九年级 · 度量几何学
平行四边形的两相邻边的边长分别为 20 和 30 , 且其夹角为 $120^{\circ}$, 则该平行四边形的面积是 \$ \qquad \$
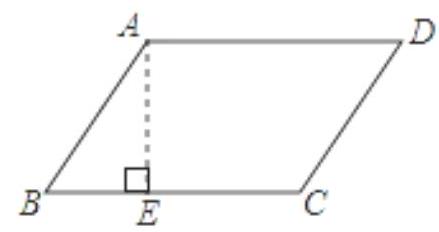
答案: 【分析】作高 $\mathrm{AE}$, 利用三角函数求高的长; 利用平行四边形的面积公式求解.

解: 如图所示, 平行四边形 $A B C D$ 中,

$A B=D C=20, A D=B C=30$, 且 $\angle B A D=120^{\circ}$.

过点 $A$ 作 $A E \perp B C$ 于 $E$.

$\because \angle B A D=120^{\circ}, A D / / B C$,

$\therefore \angle B A E=\angle B A D-\angle E A D=30^{\circ}$.

$\because \cos 30^{\circ}=\frac{\mathrm{AE}}{\mathbb{A B}}=\frac{\mathrm{AE}}{20}=\frac{\sqrt{3}}{2}$,

$\therefore A E=10 \sqrt{3}$.
$\therefore \mathrm{S}_{-A B C D}=B C \times A E=30 \times 10 \sqrt{3}=300 \sqrt{3}$.

故答案为: $300 \sqrt{3}$.